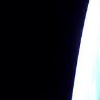
Label: space